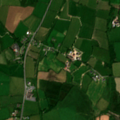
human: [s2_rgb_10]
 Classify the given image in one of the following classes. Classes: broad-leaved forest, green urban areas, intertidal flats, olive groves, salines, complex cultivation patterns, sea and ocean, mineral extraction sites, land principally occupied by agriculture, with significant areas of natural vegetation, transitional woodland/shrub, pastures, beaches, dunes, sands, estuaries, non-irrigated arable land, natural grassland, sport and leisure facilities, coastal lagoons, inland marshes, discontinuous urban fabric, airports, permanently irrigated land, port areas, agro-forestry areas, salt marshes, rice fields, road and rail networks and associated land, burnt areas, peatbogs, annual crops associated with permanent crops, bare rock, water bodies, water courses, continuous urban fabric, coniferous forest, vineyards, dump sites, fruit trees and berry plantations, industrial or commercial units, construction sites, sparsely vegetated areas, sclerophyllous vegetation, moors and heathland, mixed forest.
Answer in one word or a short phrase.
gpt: pastures